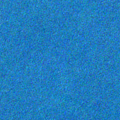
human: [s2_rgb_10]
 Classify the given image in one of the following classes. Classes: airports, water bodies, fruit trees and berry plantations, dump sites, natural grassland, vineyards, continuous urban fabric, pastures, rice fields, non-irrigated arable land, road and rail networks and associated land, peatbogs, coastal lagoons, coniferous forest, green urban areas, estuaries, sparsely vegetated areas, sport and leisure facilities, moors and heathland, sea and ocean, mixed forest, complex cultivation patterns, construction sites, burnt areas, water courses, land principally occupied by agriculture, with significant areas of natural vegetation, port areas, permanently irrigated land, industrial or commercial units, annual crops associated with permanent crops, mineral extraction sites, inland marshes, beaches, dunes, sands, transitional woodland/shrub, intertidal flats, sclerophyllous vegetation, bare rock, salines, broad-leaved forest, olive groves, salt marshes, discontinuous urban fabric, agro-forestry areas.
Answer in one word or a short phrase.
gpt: sea and ocean